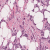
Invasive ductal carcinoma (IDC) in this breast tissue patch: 1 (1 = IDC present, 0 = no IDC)